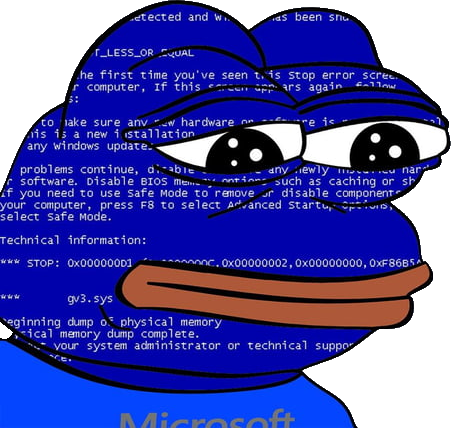
Label: 5_Pepe